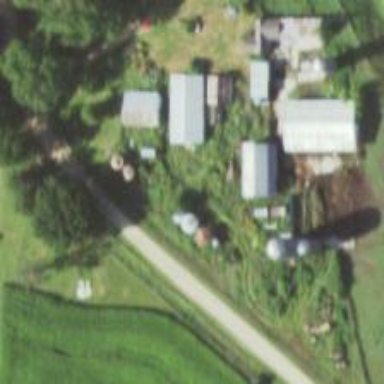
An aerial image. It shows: Silo.